Question: How to hide extra part of this angled css ribbon?

<URL>
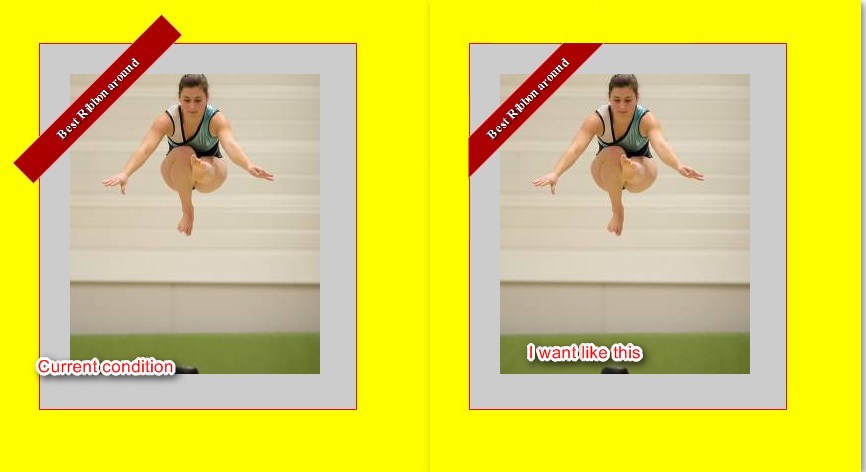
Answer: I modified you code and added a overflow: hidden to the box
<URL>